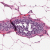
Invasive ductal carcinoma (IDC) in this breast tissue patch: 0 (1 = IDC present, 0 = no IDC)